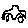
Label: car